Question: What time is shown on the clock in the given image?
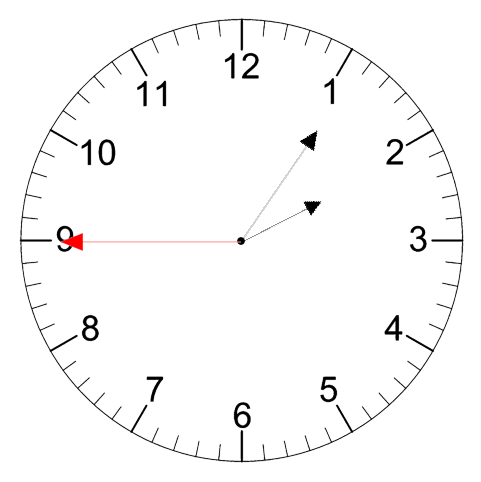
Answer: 02:05:45